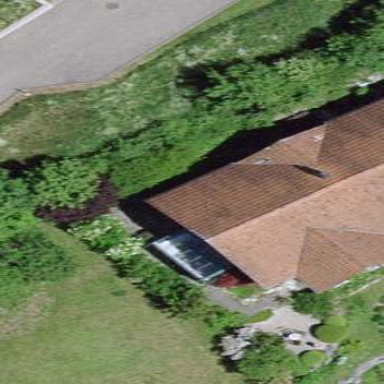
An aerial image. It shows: Semi-detached house.